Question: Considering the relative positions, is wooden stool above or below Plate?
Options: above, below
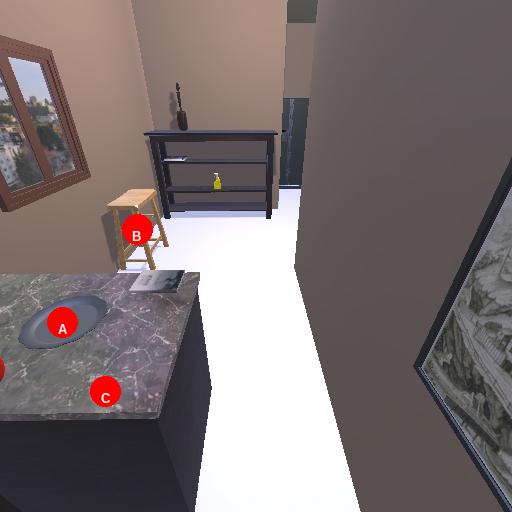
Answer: above